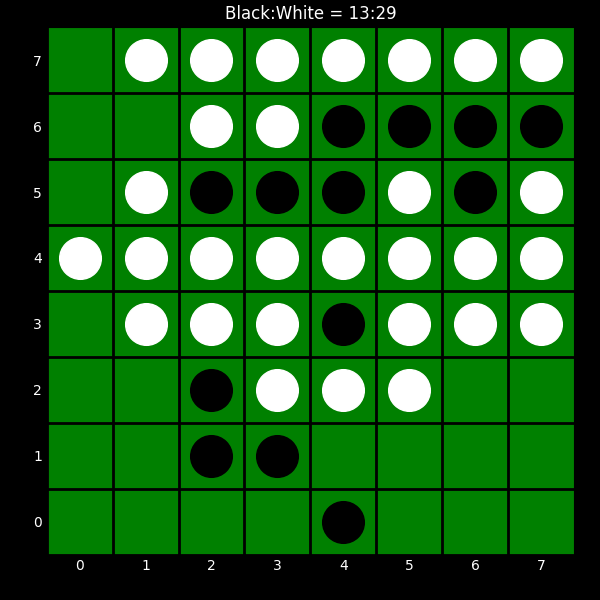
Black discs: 13
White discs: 29